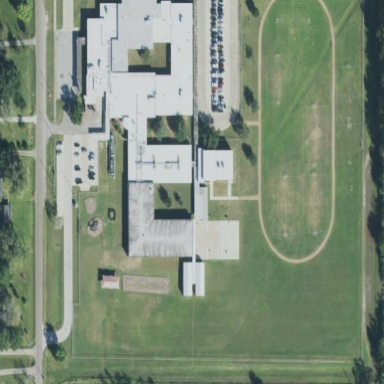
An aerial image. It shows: School.